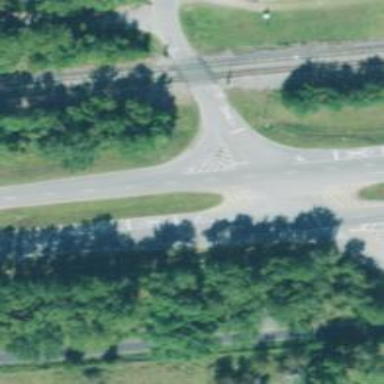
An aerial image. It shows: Trunk link road with asphalt surface.